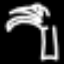
Label: palm tree